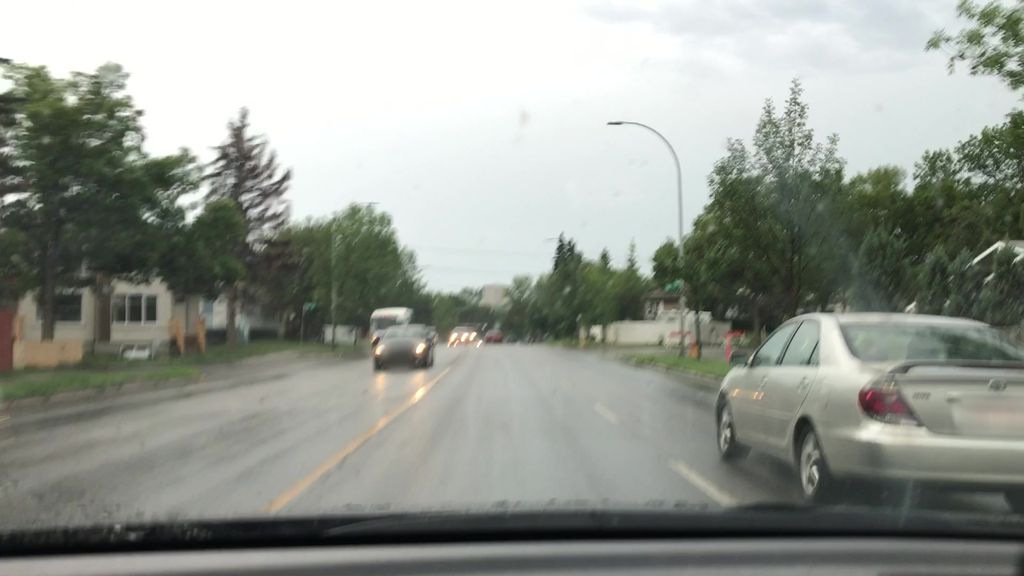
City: edmonton